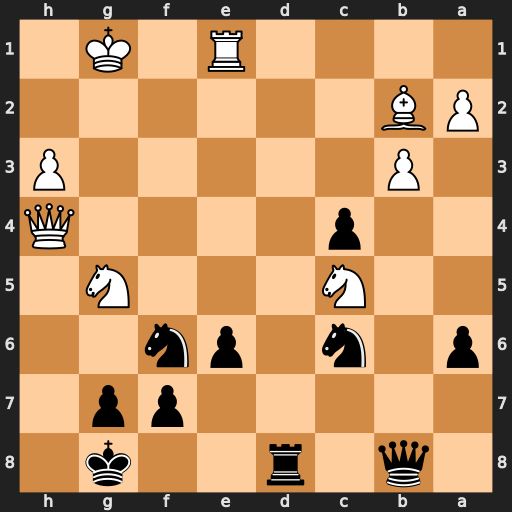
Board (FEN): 1q1r2k1/5pp1/p1n1pn2/2N3N1/2p4Q/1P5P/PB6/4R1K1
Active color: b
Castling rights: -
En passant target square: -
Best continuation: Rd2 Be5 Nxe5